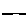
Label: line